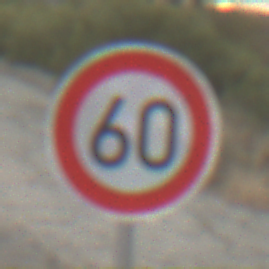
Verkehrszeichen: Geschwindigkeit60
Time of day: SunriseSunset
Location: Outdoor (RoadRail)
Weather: PartlyCloudy
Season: NotSpecified
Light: Natural